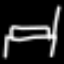
Label: bed